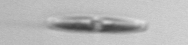
Label: pennate